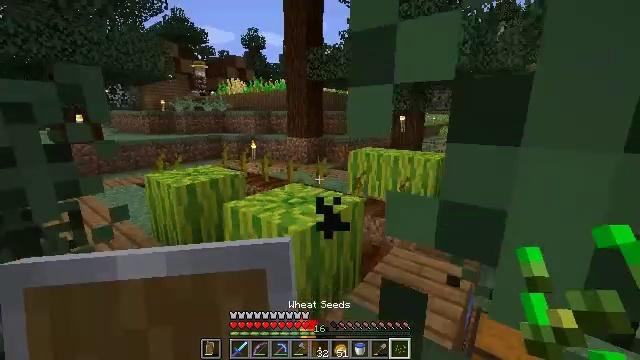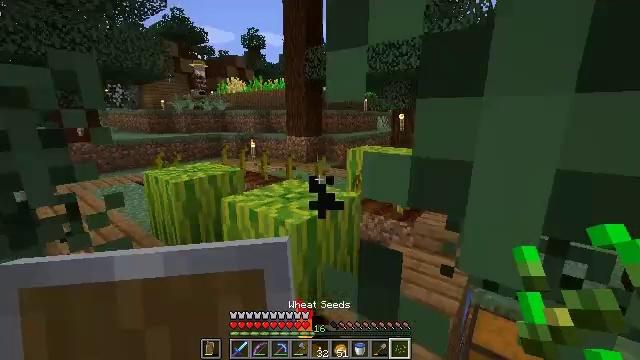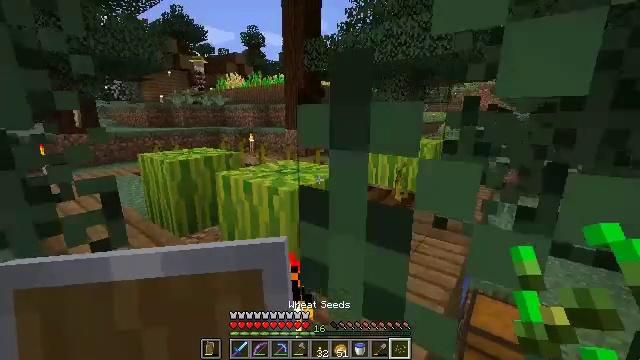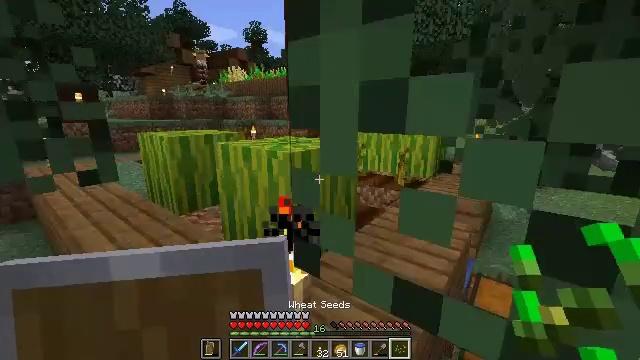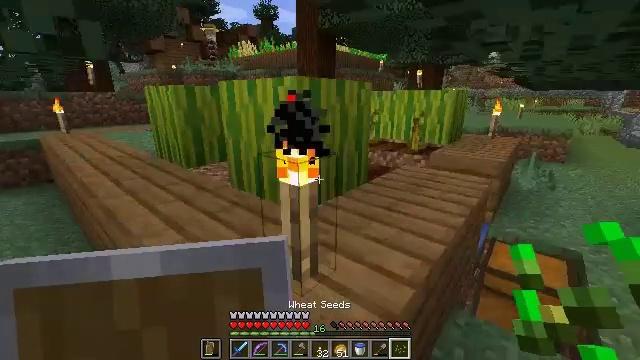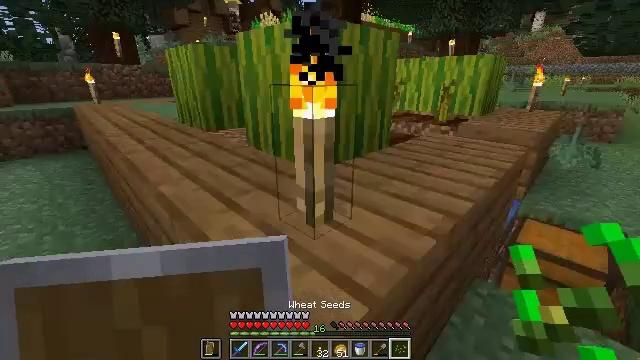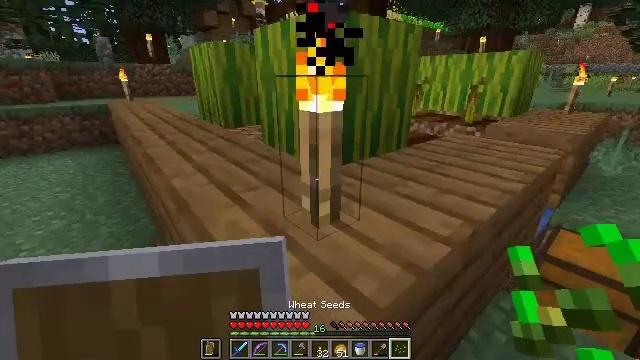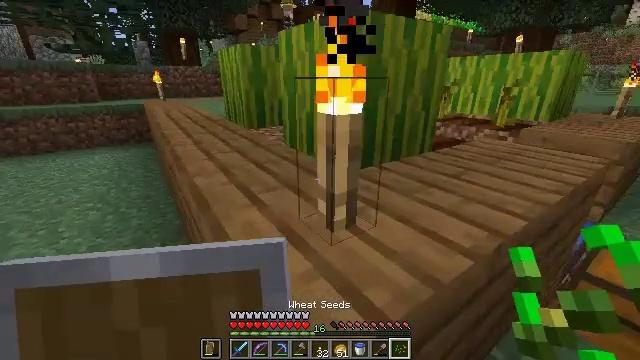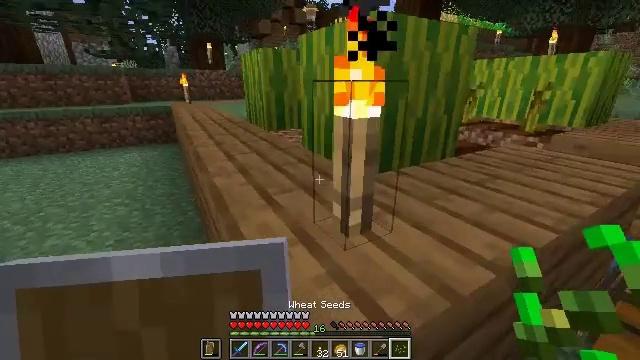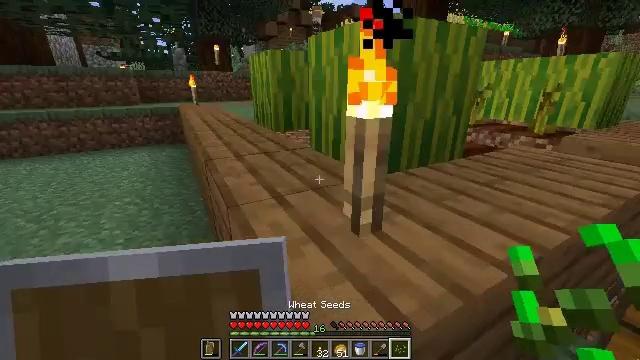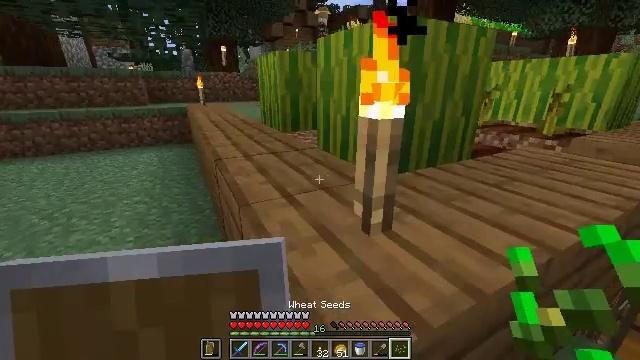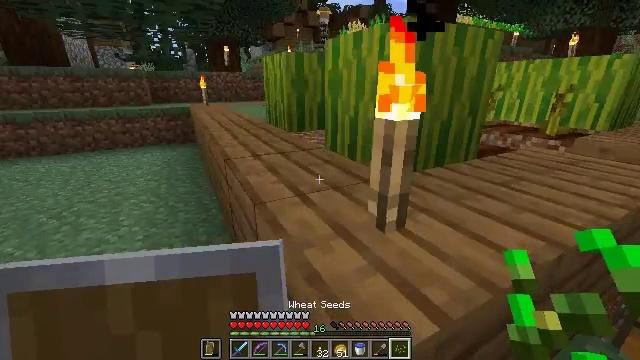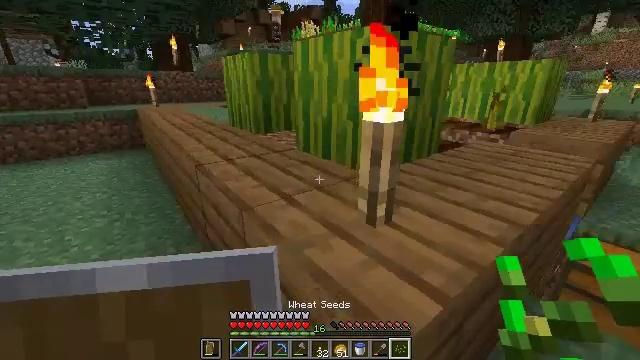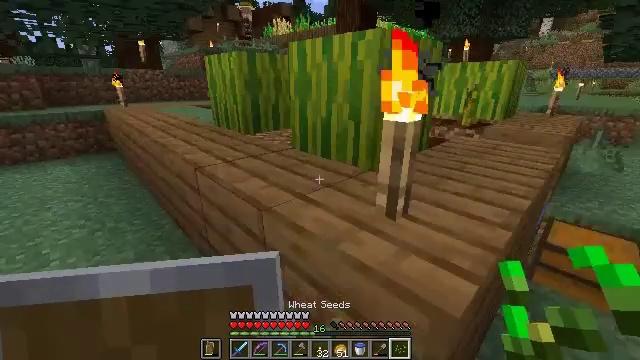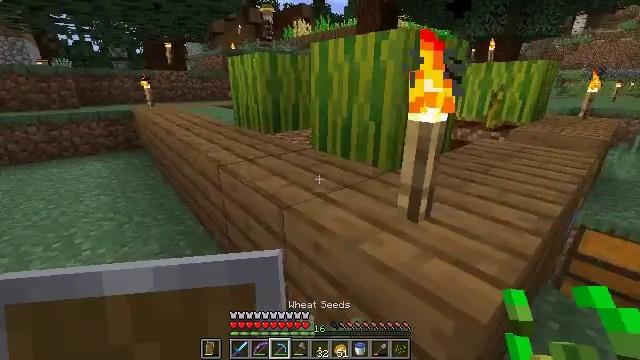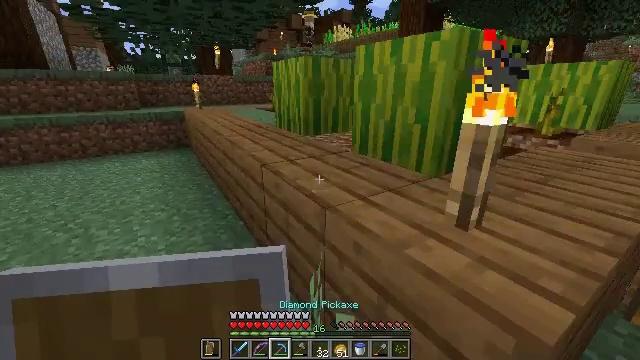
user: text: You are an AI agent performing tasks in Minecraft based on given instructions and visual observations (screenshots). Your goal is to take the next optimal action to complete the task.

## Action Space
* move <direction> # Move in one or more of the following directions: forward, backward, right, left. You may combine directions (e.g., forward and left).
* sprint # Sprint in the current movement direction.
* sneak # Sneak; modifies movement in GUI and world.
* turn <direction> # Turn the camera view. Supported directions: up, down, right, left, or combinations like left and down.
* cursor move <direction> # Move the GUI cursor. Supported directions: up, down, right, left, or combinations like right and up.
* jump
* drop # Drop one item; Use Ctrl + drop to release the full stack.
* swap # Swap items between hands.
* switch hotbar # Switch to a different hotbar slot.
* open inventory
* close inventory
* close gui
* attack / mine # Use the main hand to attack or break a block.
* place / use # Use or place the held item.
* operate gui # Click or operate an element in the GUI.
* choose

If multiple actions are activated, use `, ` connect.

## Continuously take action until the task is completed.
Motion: motion action
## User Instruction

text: Harvest melon from the farm.
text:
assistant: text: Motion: move forward
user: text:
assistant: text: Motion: move forward
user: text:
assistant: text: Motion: move forward
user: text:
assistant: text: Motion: move forward, turn left and down
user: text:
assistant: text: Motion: move forward, turn left and down
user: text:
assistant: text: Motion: move forward, turn left
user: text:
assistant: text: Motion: move forward and move left, turn left
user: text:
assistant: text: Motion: move forward and move left, turn left
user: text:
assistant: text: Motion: move forward and move left, turn left
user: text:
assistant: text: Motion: move left, turn left
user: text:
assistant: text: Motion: move left
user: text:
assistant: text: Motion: move left, turn right
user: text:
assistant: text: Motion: turn right
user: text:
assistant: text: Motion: turn left, switch to hotbar 3
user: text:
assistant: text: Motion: turn left, switch to hotbar 3
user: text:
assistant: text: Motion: move left, turn left and up
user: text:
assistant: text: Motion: move left
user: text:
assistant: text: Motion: move left, turn right
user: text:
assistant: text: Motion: move left, turn right and up
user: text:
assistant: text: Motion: turn right, switch to hotbar 4
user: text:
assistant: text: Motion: turn right, switch to hotbar 4
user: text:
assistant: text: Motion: switch to hotbar 4
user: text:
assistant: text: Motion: turn right
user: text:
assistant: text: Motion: move forward, turn right and up
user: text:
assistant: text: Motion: move forward, turn right and up, jump
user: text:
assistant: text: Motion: move forward, turn right and up, jump
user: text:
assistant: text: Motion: move forward and move right, turn right, jump
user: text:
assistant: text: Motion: move forward and move right, jump
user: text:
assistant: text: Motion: move forward and move right, jump
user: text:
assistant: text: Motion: move forward, jump